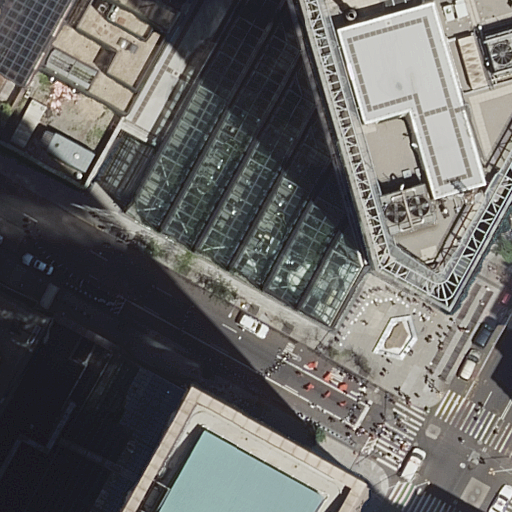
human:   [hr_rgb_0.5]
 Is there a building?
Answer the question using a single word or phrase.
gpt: yes

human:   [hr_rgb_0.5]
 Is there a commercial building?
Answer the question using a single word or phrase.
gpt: yes

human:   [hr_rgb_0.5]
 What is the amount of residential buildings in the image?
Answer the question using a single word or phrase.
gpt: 5

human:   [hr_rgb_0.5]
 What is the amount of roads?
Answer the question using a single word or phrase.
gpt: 4

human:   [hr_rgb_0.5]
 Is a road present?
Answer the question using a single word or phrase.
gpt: yes

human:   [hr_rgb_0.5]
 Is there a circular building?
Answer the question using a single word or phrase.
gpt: no

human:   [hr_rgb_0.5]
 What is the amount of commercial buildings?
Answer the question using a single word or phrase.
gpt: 1

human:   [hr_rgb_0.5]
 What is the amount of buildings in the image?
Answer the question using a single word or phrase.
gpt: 6

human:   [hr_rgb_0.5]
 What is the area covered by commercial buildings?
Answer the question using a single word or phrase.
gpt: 1080m2

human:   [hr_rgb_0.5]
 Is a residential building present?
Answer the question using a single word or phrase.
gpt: yes

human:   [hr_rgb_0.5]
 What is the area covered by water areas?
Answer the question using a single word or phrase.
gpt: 0m2

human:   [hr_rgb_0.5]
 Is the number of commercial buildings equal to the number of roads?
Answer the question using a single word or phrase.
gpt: no

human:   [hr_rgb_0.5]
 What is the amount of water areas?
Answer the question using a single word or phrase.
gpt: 0

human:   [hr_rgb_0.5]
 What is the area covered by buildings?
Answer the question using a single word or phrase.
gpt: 3907m2

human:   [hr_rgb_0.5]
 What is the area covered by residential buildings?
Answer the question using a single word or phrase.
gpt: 2827m2

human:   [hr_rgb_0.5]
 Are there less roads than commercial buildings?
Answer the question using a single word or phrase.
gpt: no

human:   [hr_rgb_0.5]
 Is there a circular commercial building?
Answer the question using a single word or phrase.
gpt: no

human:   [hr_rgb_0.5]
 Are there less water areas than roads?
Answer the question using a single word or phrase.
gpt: yes

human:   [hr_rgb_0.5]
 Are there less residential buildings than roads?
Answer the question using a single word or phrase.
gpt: no

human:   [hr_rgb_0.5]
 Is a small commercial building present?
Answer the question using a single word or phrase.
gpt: no

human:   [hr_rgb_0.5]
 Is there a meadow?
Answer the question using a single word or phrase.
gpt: no

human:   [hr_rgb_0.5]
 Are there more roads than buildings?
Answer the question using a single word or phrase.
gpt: no

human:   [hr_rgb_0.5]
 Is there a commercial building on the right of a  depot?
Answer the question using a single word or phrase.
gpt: no

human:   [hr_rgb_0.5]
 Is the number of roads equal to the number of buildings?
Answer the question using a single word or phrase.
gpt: no

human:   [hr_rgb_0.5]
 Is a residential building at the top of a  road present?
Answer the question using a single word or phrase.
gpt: yes

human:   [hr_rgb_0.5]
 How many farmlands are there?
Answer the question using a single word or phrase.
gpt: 0

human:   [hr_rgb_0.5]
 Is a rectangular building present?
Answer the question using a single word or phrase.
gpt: yes

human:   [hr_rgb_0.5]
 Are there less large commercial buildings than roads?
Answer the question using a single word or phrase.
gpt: yes

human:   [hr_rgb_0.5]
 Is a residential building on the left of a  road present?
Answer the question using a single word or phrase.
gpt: yes

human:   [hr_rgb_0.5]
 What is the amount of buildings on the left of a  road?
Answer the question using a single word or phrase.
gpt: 5

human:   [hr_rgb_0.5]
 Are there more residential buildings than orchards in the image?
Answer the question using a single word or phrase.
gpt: yes

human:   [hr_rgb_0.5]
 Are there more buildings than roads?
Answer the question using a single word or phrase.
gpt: yes

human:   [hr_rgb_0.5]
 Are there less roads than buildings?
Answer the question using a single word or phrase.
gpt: yes

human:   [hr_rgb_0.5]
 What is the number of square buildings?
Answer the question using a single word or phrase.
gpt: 0

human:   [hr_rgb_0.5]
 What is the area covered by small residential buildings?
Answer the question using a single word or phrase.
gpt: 42m2

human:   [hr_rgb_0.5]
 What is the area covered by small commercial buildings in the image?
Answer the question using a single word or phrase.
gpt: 0m2

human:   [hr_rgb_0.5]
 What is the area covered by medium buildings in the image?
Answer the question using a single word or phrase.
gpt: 188m2

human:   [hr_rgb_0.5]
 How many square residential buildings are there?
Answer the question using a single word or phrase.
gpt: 0

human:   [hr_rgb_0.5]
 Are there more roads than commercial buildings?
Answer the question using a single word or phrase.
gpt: yes

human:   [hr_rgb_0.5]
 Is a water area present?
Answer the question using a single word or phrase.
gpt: no

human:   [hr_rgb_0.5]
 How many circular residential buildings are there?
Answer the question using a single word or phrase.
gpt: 0

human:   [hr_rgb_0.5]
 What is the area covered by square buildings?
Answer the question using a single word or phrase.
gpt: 0m2

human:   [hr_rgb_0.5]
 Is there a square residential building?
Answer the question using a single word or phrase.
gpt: no

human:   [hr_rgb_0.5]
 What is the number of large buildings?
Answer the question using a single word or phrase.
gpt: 4

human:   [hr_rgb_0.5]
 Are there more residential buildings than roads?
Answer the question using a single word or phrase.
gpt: yes

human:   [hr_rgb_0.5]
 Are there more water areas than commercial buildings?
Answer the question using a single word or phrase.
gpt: no

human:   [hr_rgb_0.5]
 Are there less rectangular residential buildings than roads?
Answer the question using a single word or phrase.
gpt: yes

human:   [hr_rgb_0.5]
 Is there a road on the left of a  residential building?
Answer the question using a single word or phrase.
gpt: no

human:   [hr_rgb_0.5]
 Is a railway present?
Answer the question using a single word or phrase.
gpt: no

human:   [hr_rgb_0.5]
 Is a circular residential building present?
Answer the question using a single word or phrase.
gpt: no

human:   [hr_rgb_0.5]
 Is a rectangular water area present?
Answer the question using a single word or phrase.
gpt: no

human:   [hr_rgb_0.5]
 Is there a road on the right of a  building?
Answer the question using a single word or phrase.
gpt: yes

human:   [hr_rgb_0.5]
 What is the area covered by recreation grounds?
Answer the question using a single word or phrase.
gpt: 0m2

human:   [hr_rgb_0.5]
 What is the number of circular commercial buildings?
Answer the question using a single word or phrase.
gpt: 0

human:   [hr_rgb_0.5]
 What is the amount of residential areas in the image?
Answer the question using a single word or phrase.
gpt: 0

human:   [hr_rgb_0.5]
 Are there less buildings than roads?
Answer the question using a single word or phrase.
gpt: no

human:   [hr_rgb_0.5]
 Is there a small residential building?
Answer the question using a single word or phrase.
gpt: yes

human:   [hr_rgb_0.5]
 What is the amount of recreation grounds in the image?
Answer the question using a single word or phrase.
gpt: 0

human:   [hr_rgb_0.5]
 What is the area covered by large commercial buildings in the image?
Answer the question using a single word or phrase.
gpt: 1080m2

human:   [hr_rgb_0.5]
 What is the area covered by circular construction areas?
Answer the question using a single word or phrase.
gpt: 0m2

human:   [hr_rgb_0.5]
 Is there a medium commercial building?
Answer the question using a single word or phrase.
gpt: no

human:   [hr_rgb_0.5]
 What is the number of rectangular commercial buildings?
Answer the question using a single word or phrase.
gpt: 1

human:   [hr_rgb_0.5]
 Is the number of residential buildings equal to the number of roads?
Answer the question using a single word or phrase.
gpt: no

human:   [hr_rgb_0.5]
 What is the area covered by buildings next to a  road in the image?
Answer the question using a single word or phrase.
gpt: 3907m2